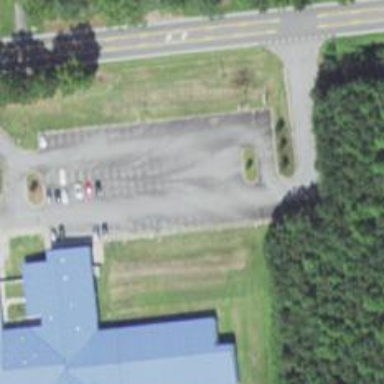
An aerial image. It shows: Parking area.